This is a demodulated (Hilbert-envelope) spectrum computed from a bearing vibration snapshot; the dashed markers indicate where each bearing fault type would appear (BPFO, BPFI, BSF, FTF). Based on the visible evidence, which condition applies: normal, inner_race, outer_race, ball?
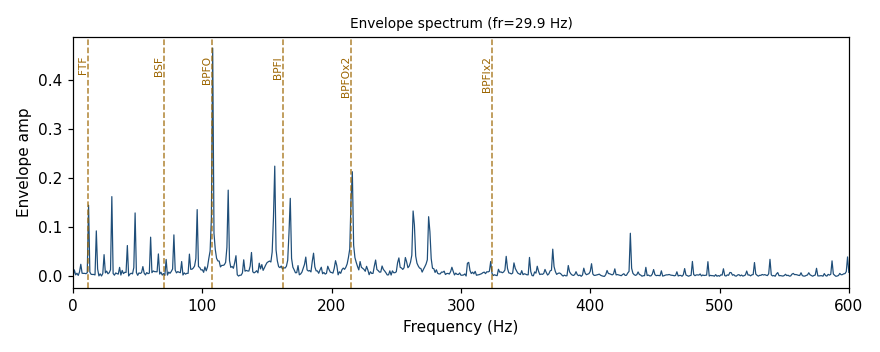
Answer: outer_race